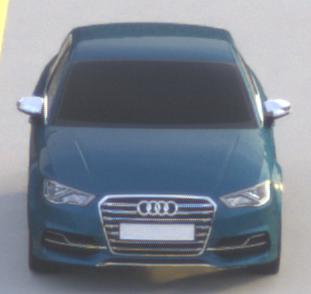
Make: Audi
Model: S3
Detailed model: 8V
Model produced from: 2013
Model produced until: 2020
Doors: 4
Color: blue
Road condition: dry road
Daytime: sunrise or sunset
Contrast: low contrast